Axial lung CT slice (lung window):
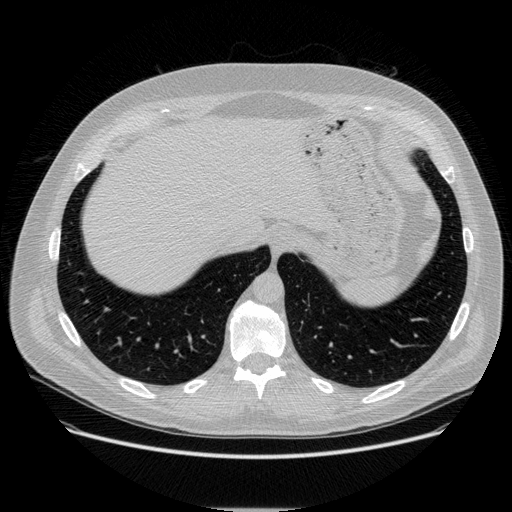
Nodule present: no